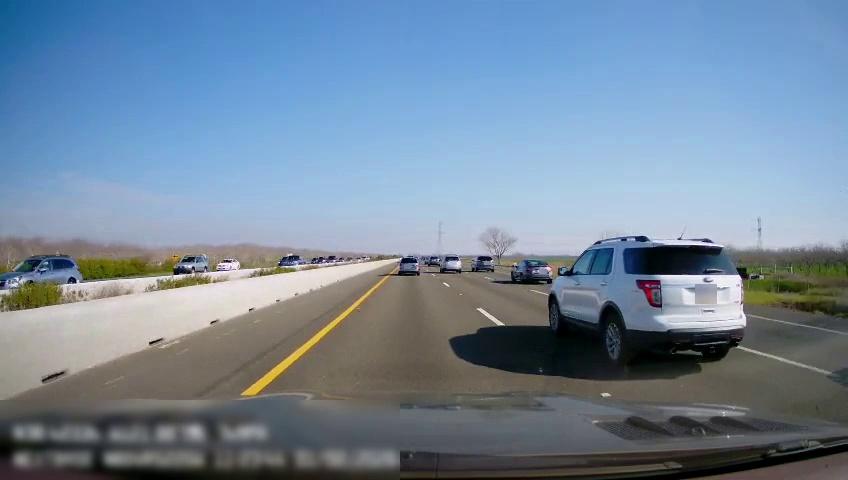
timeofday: Day
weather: Sunny
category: Drivable Space
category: Vehicles | Car
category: Vehicles | SUV
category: Vehicles | Car
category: Vehicles | SUV
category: Vehicles | SUV
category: Vehicles | SUV
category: Vehicles | SUV
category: Vehicles | SUV
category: Vehicles | SUV
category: Vehicles | SUV
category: Vehicles | SUV
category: Lanes | Current Lane
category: Lanes | Current Lane
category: Lanes | Alternate Lane
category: Lanes | Alternate Lane